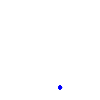
Particle: pion